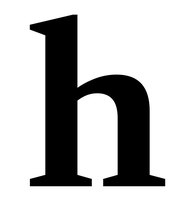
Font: LibreCaslonText_Bold